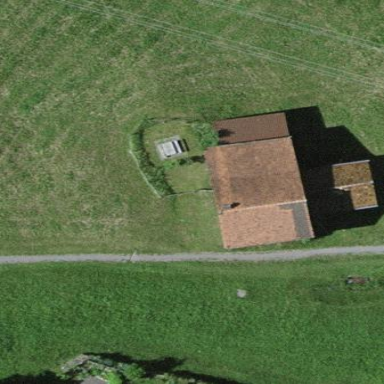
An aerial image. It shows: Shed building.